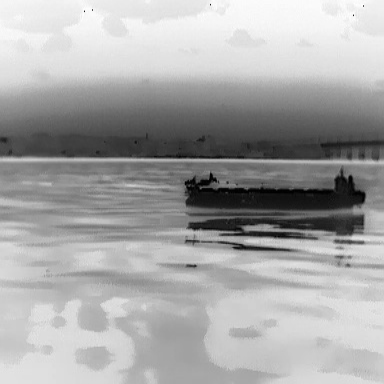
There is a liner in the infrared image.